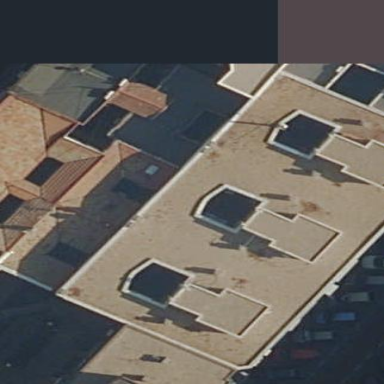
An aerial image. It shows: Residential building.